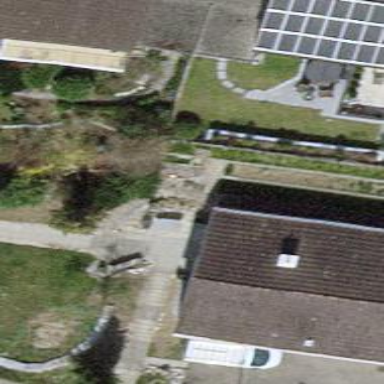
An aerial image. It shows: Semidetached house.